Current action and preconditions to check: path_clear

Your task: For each precondition in the list above, predict whether it will hold at this action.

Consider the current scene as observed from the mobile robot's camera, and analyze the predicted future states of all dynamic agents (e.g., people, animals, vehicles, or any moving entities) within the NEXT SECOND.

IMPORTANT: Only answer "very likely" if you are absolutely certain—based on strong, clear evidence—that a dynamic agent will violate the precondition in the predicted future state. Do NOT answer "very likely" for unlikely, ambiguous, or low-probability risks.

Ask yourself for each precondition: Is there a high probability, with clear and convincing evidence, that the predicted future states of any dynamic agent will interfere with the predicted future state of the currently executing action within the NEXT SECOND, causing that precondition to fail?

Assess the risk level based on these predictions. Use "likely" or "very likely" if motions create a clear risk of interference.

Use "neutral" or "improbable" if agents are nearby but their predicted paths are clearly diverging or non-conflicting.

Failure Risk Categories: "very improbable", "improbable", "neutral", "likely", "very likely"

Answer Format: Output ONLY the probability_of_failure value from these categories: "very improbable", "improbable", "neutral", "likely", "very likely"

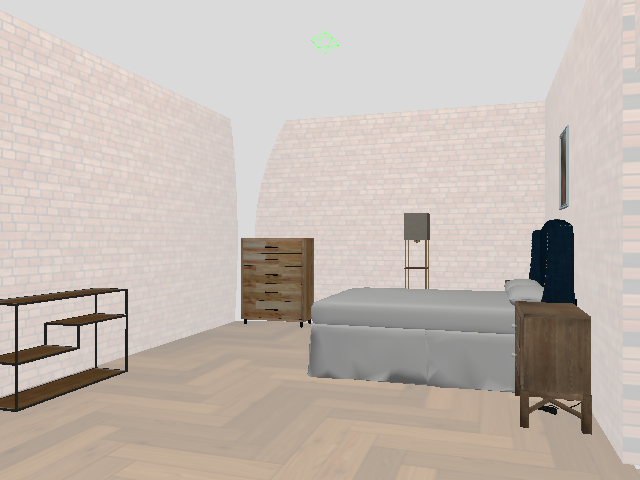

Answer: very improbable